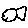
Label: fish